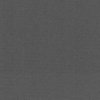
Label: dusty